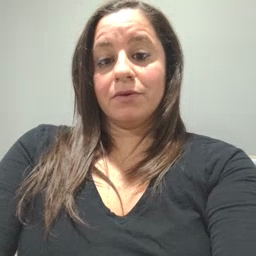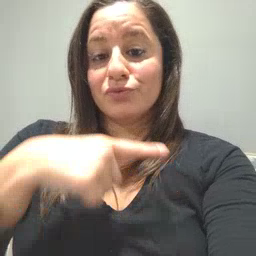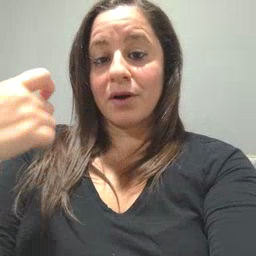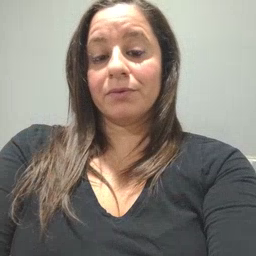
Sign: dry